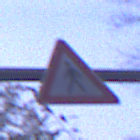
Verkehrszeichen: FussgaengerRechts
Umgebung: Outdoor, Suburban
Tageszeit: Night
Wetter: PartlyCloudy
Licht: Artificial
Jahreszeit: NotSpecified
Kontrast: LowContrast